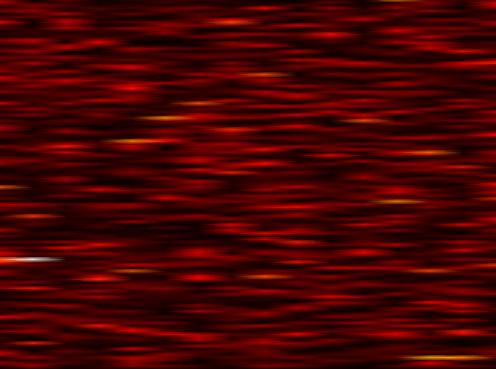
Label: FOFDM